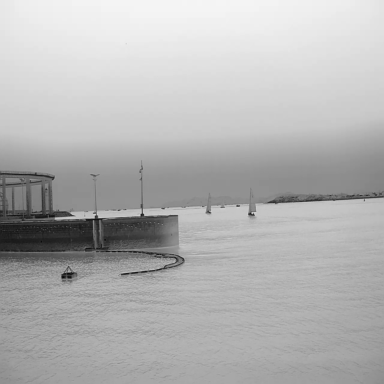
There are two sailboats in the infrared image.